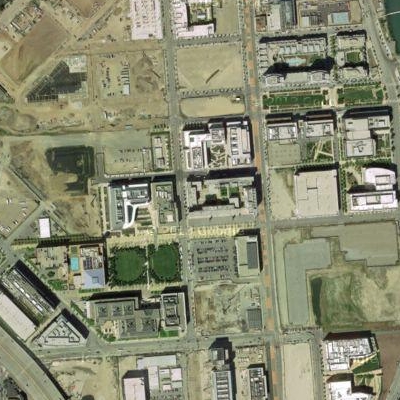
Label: cIndustry